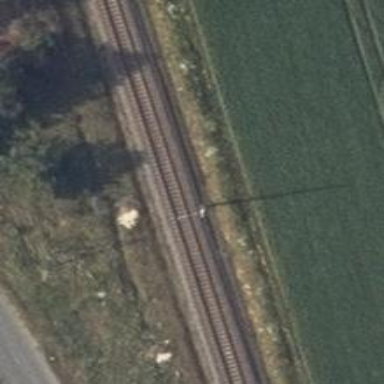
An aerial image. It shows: Railway milestone with catenary mast.